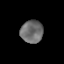
Tissue: prostate
Cell type: T cells
Senescence score: 0.3278
Nuclear area (px): 491
Mean DAPI intensity: 111.69